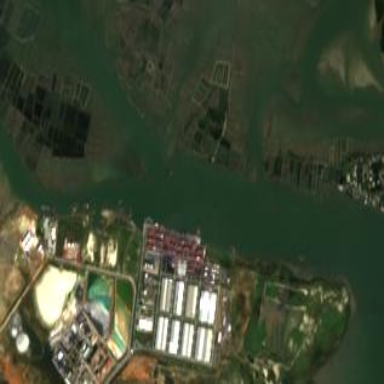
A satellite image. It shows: Industrial area designated for port activities.